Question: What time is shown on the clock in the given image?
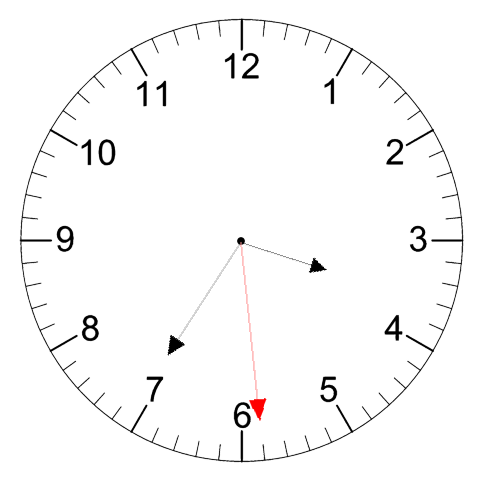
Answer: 03:35:29